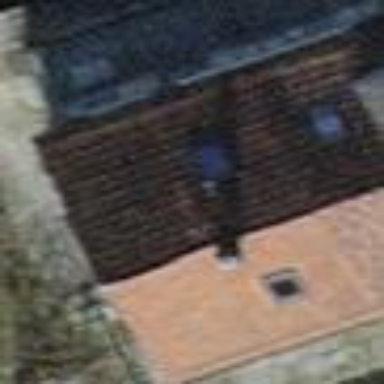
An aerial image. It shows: Building with tiled roof.